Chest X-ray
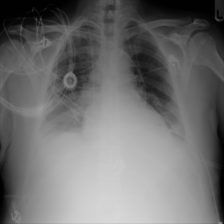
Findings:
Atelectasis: negative
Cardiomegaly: negative
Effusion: positive
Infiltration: negative
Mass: negative
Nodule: negative
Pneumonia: negative
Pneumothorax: negative
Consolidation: negative
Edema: negative
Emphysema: negative
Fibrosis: negative
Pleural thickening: negative
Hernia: negative